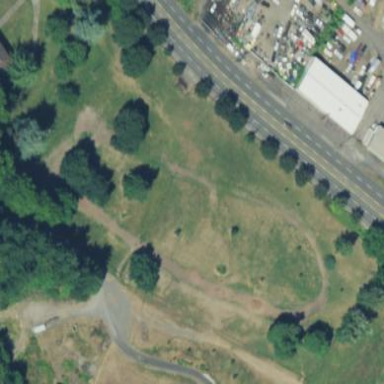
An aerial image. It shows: Fenced dog park area for leisure land.